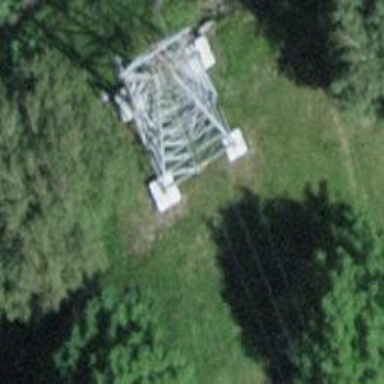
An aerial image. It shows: Pylon used for aerialway.